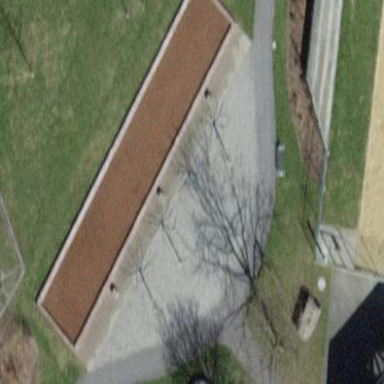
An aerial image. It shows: Recreation ground dedicated to playing boules.